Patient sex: F
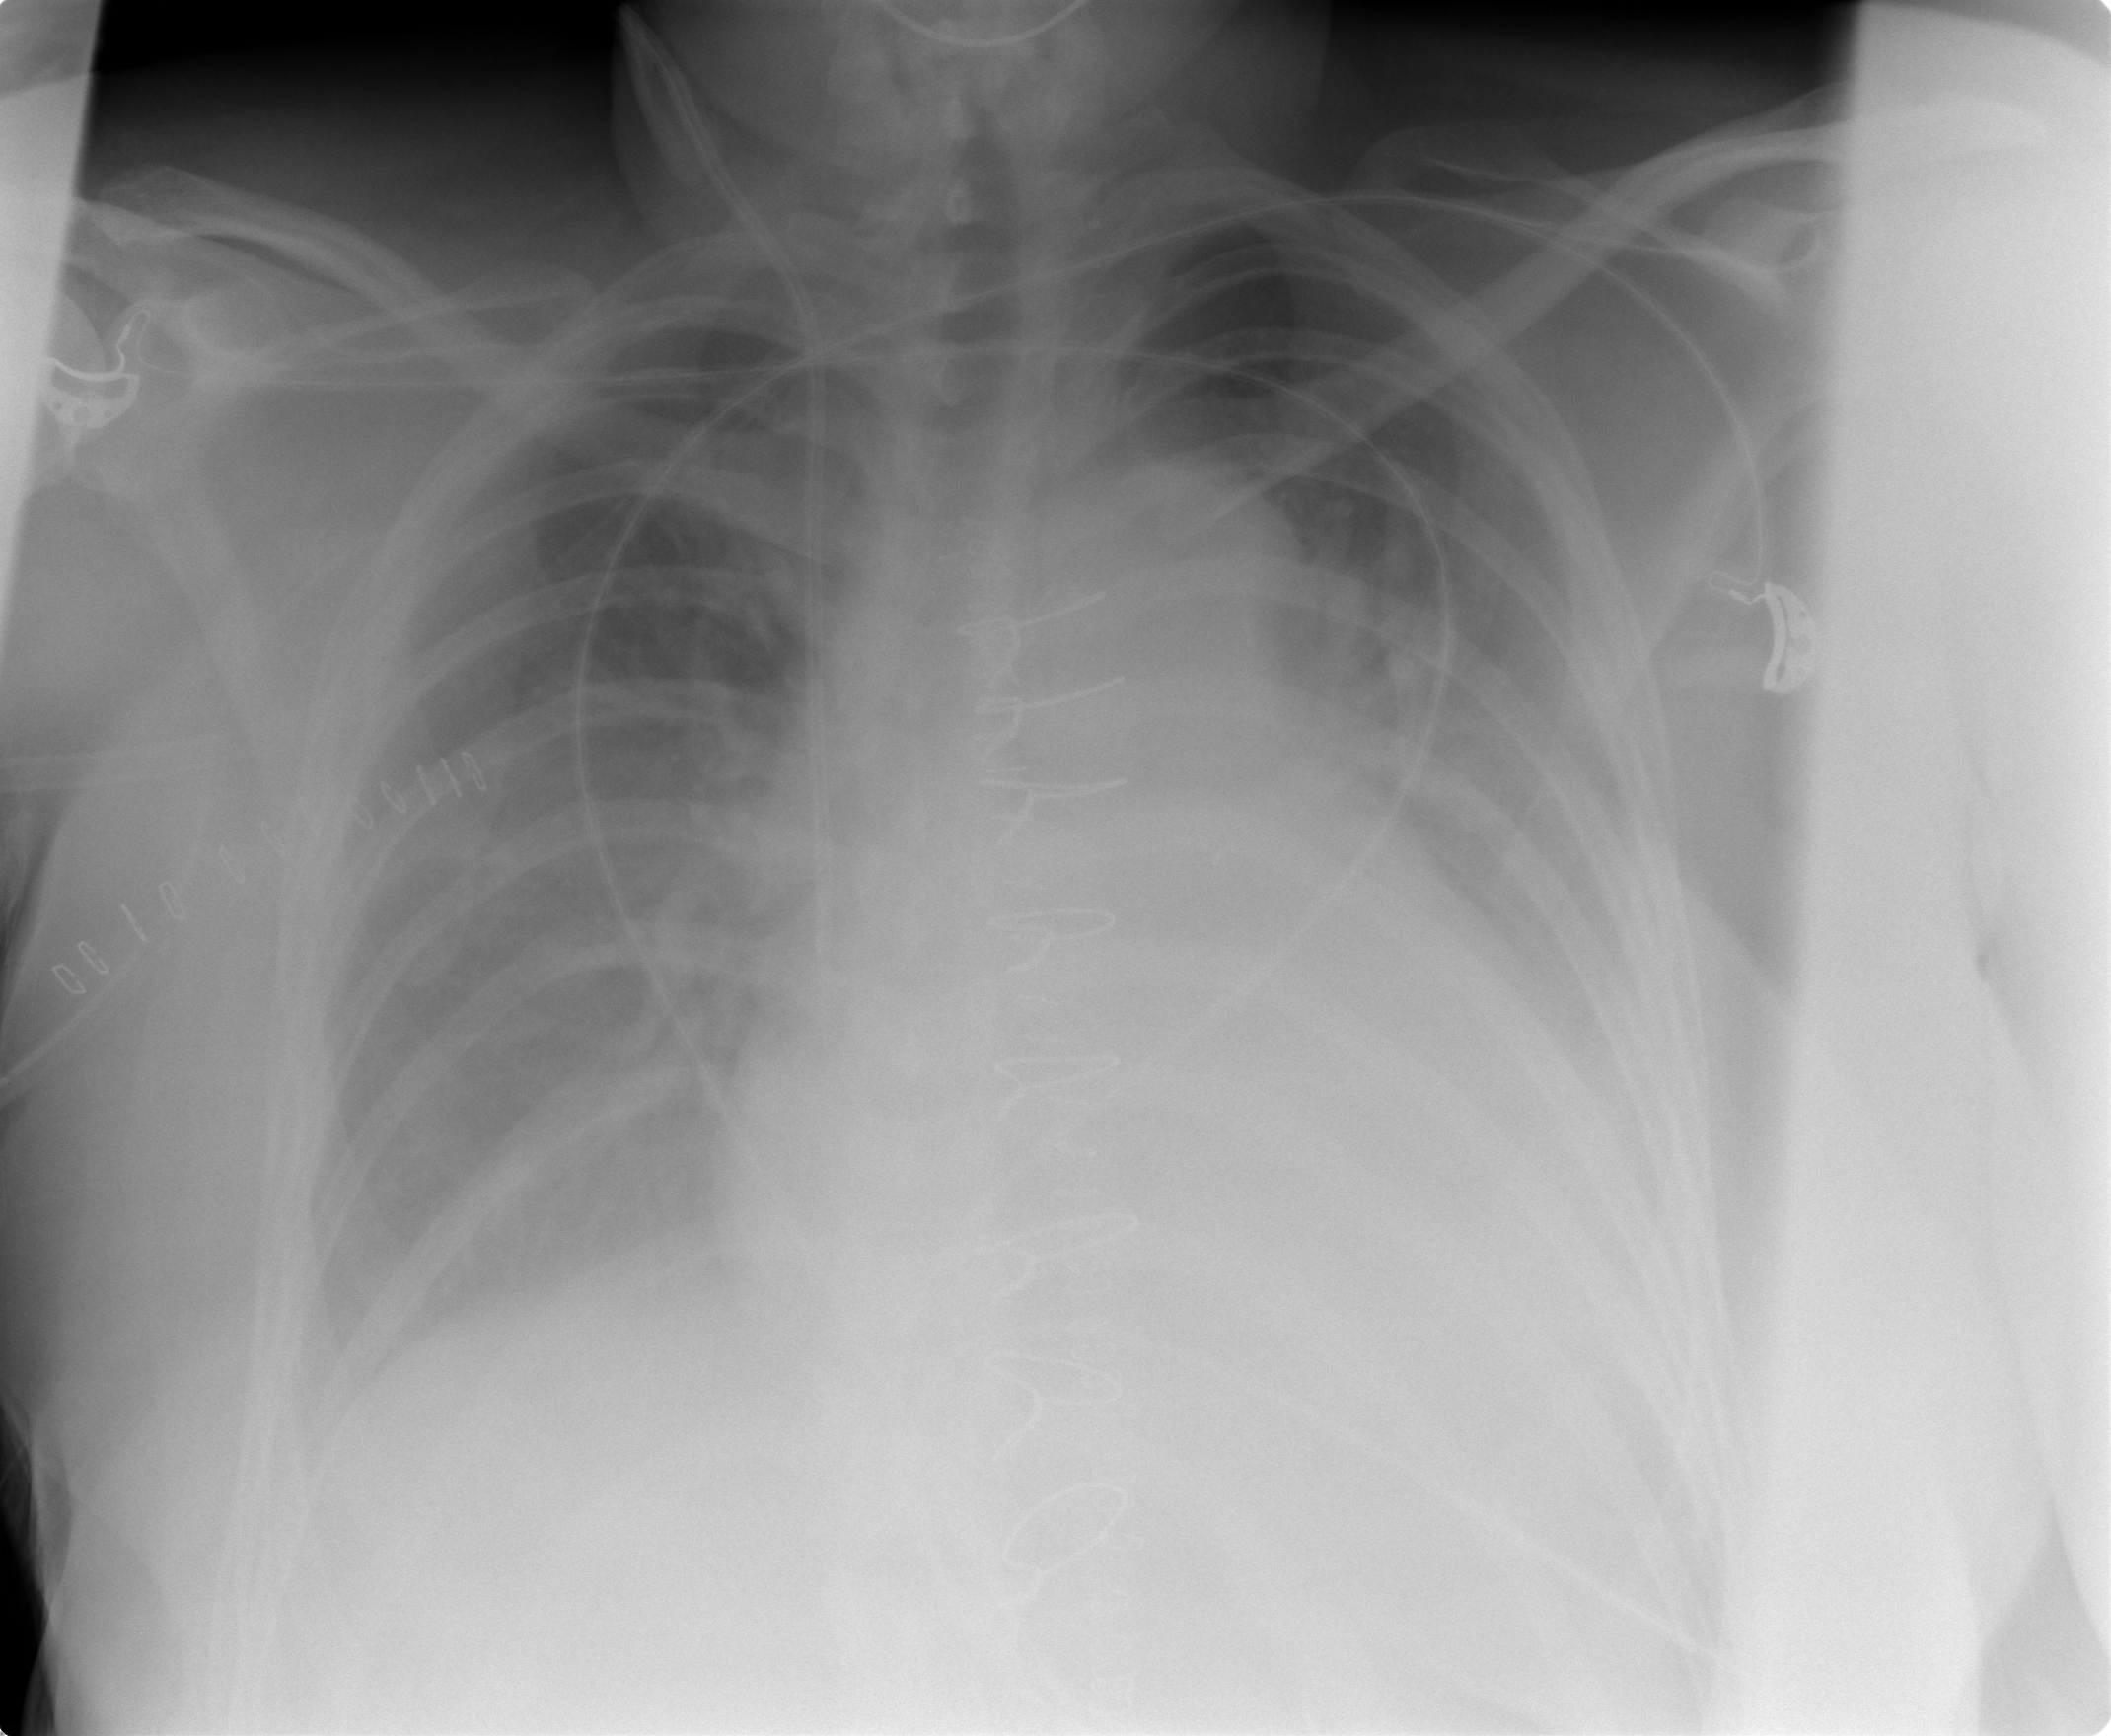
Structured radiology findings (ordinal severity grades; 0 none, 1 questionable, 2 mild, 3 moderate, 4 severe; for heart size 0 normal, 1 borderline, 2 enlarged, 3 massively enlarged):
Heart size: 2
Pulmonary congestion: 0
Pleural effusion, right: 2
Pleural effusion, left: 2
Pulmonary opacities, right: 0
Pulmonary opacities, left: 0
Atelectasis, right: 2
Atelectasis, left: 2